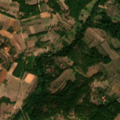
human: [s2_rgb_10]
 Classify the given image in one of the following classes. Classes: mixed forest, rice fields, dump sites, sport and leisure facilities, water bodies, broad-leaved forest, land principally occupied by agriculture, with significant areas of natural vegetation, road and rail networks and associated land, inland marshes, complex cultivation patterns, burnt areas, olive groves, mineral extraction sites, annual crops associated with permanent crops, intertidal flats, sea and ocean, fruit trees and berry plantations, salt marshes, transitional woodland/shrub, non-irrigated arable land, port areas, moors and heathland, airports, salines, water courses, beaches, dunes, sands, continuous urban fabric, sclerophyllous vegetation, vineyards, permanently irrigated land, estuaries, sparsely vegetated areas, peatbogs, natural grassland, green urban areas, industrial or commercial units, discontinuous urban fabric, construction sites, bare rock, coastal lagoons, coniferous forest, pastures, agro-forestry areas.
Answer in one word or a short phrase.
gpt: non-irrigated arable land, complex cultivation patterns, land principally occupied by agriculture, with significant areas of natural vegetation, broad-leaved forest